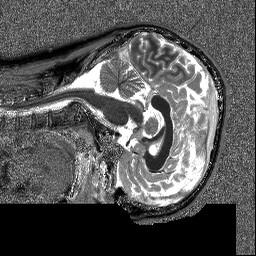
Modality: T1map
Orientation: sagittal
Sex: male